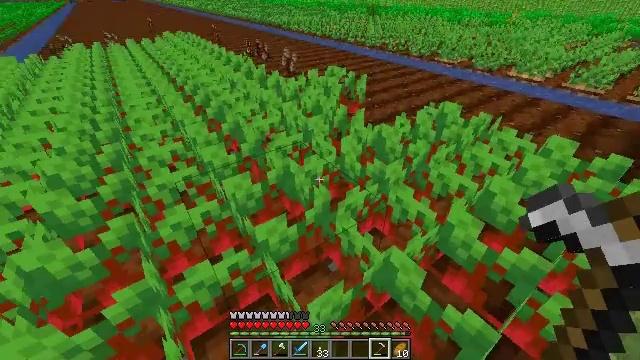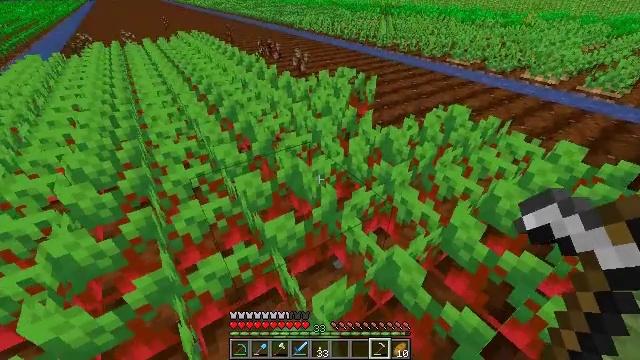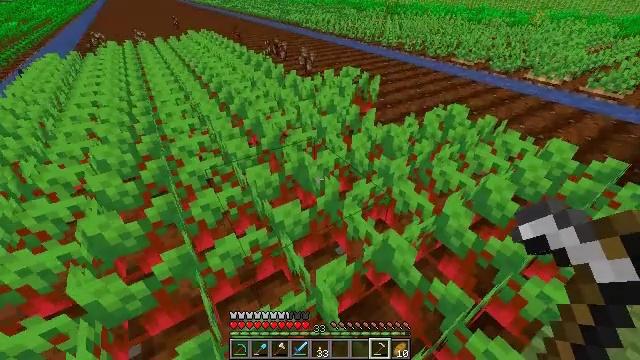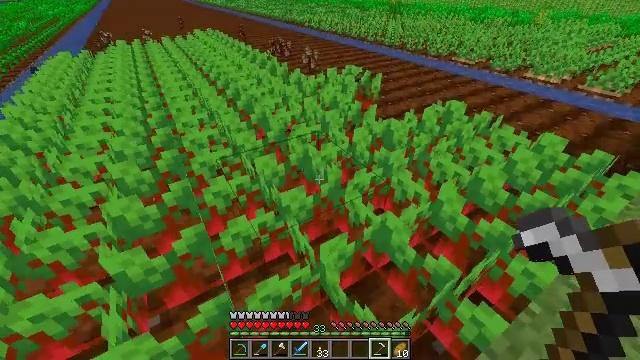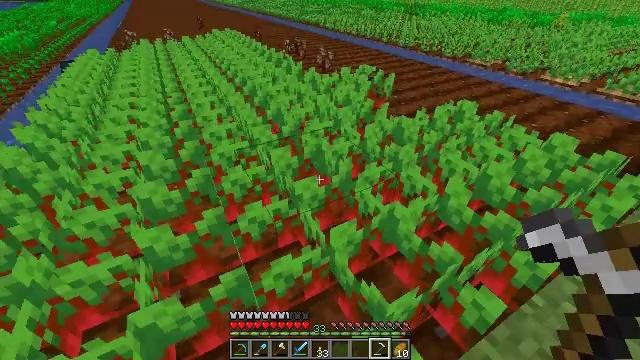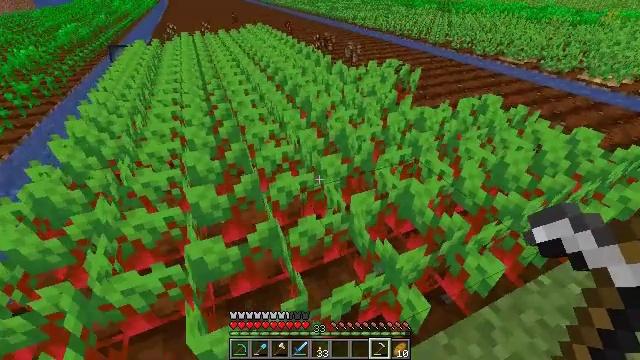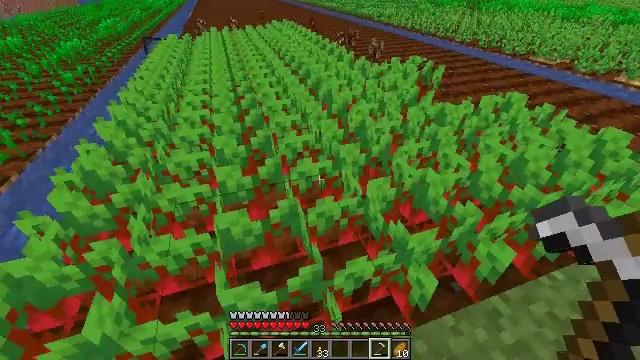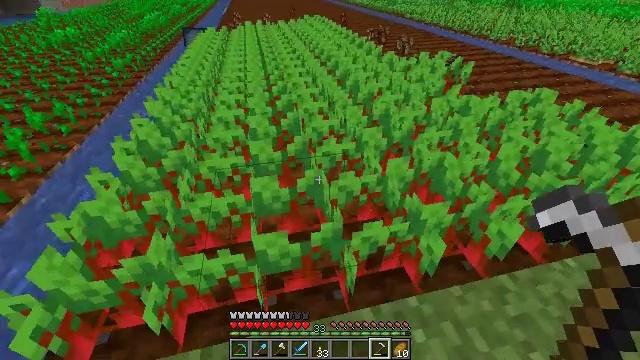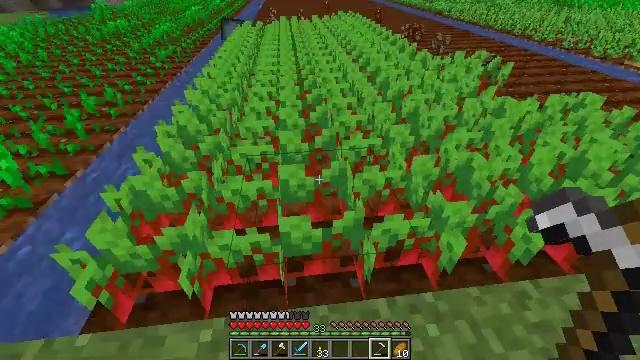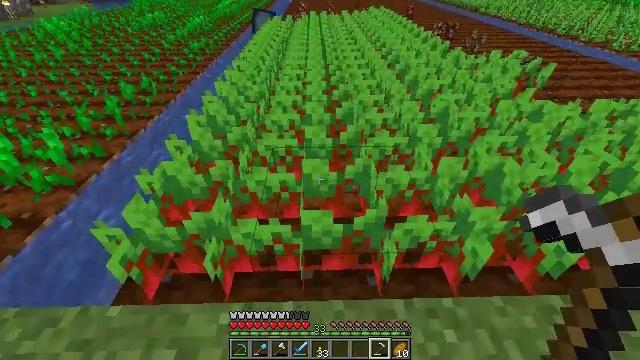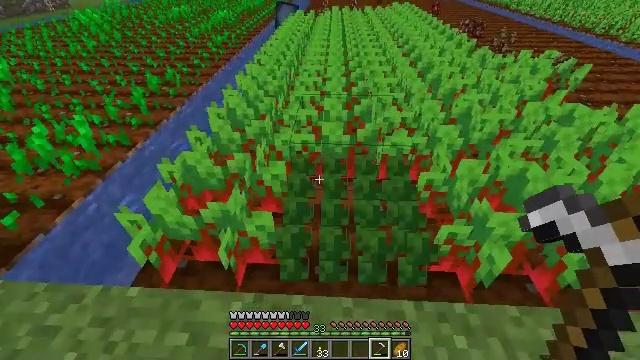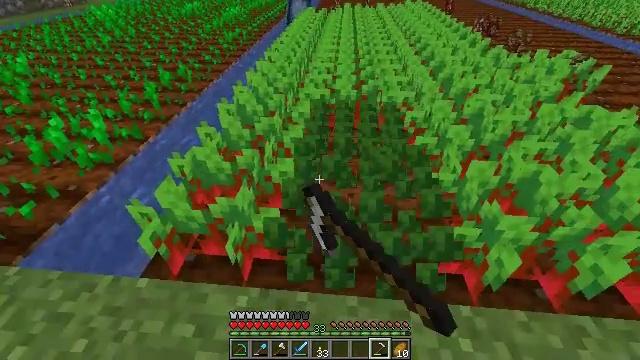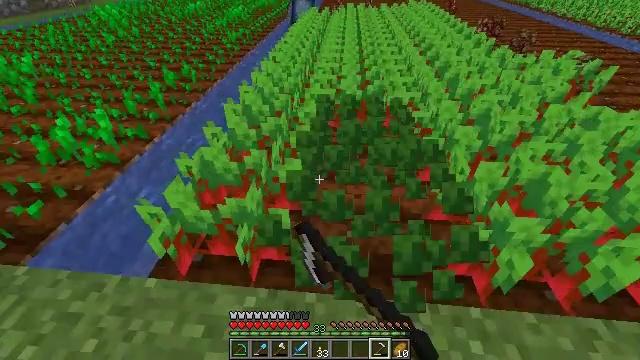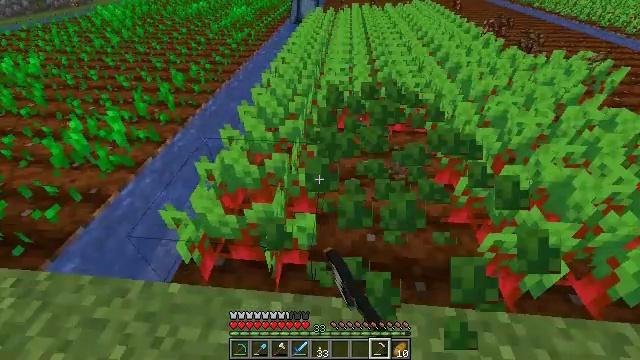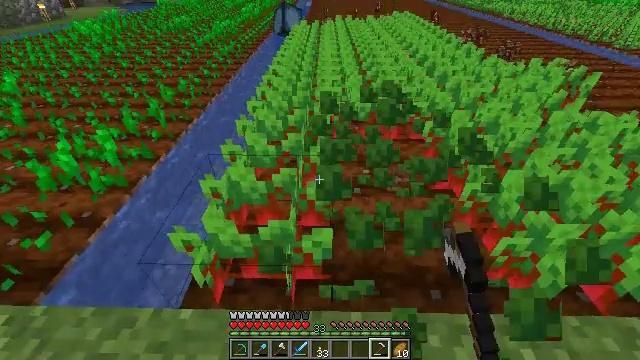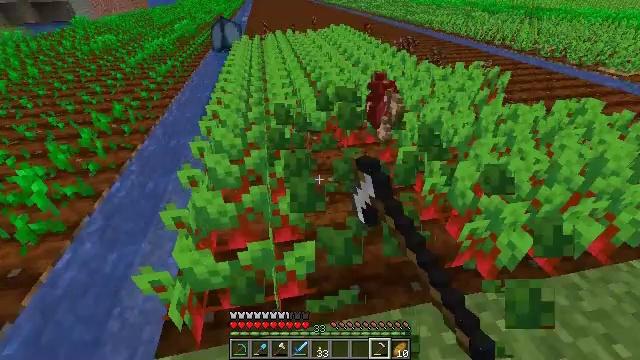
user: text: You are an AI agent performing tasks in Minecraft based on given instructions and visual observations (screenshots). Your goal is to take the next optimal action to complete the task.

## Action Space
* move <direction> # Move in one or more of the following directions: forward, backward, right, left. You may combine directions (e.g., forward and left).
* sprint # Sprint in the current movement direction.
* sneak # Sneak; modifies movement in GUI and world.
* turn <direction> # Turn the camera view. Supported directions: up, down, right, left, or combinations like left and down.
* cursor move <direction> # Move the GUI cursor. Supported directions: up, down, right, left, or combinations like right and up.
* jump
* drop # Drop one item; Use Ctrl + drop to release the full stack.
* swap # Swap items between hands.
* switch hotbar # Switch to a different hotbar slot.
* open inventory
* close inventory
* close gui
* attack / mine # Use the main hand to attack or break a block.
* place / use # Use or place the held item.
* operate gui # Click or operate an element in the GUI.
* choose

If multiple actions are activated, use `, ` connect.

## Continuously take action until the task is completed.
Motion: motion action
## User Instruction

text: Harvest the mature beetroots.
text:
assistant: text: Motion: move back, turn left
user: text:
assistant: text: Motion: move back, turn left
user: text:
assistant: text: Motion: move back
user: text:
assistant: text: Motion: move back, turn left
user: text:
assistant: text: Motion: move back, turn left
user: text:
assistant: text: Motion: move back, turn left
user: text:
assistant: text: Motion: move back, turn left
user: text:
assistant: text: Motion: turn left
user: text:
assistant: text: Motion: turn left
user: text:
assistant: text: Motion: turn left, attack / mine
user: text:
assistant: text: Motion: turn left, attack / mine
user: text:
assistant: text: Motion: move left, attack / mine
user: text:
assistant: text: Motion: move left, attack / mine
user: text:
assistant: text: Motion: move left, turn right and up, attack / mine
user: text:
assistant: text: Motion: move left, turn right and up, attack / mine
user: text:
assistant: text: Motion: turn right and up, attack / mine
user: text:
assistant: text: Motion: turn right and up, attack / mine
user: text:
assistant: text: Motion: move right, turn right and up, attack / mine
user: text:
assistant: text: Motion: move forward and move right, turn right and up, attack / mine
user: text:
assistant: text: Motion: move forward and move right, turn right and up, attack / mine
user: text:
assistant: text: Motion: move forward and move right, attack / mine
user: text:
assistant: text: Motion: move forward, attack / mine
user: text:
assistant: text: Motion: move forward, attack / mine
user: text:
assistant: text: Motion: move forward, attack / mine
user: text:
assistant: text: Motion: move forward, attack / mine
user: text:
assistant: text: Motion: move forward, turn left, attack / mine
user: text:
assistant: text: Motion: move forward, turn left, attack / mine
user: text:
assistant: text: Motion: move forward and move right, turn left, attack / mine
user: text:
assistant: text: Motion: move forward and move right, turn left, attack / mine
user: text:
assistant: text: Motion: move forward and move right, turn left, attack / mine